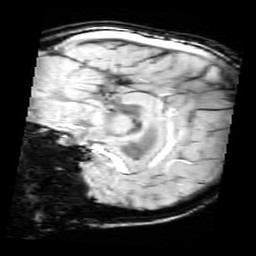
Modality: SWI
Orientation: sagittal
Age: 11
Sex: male
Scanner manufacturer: siemens
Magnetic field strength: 3 T
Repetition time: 0.027 s
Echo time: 0.02 s